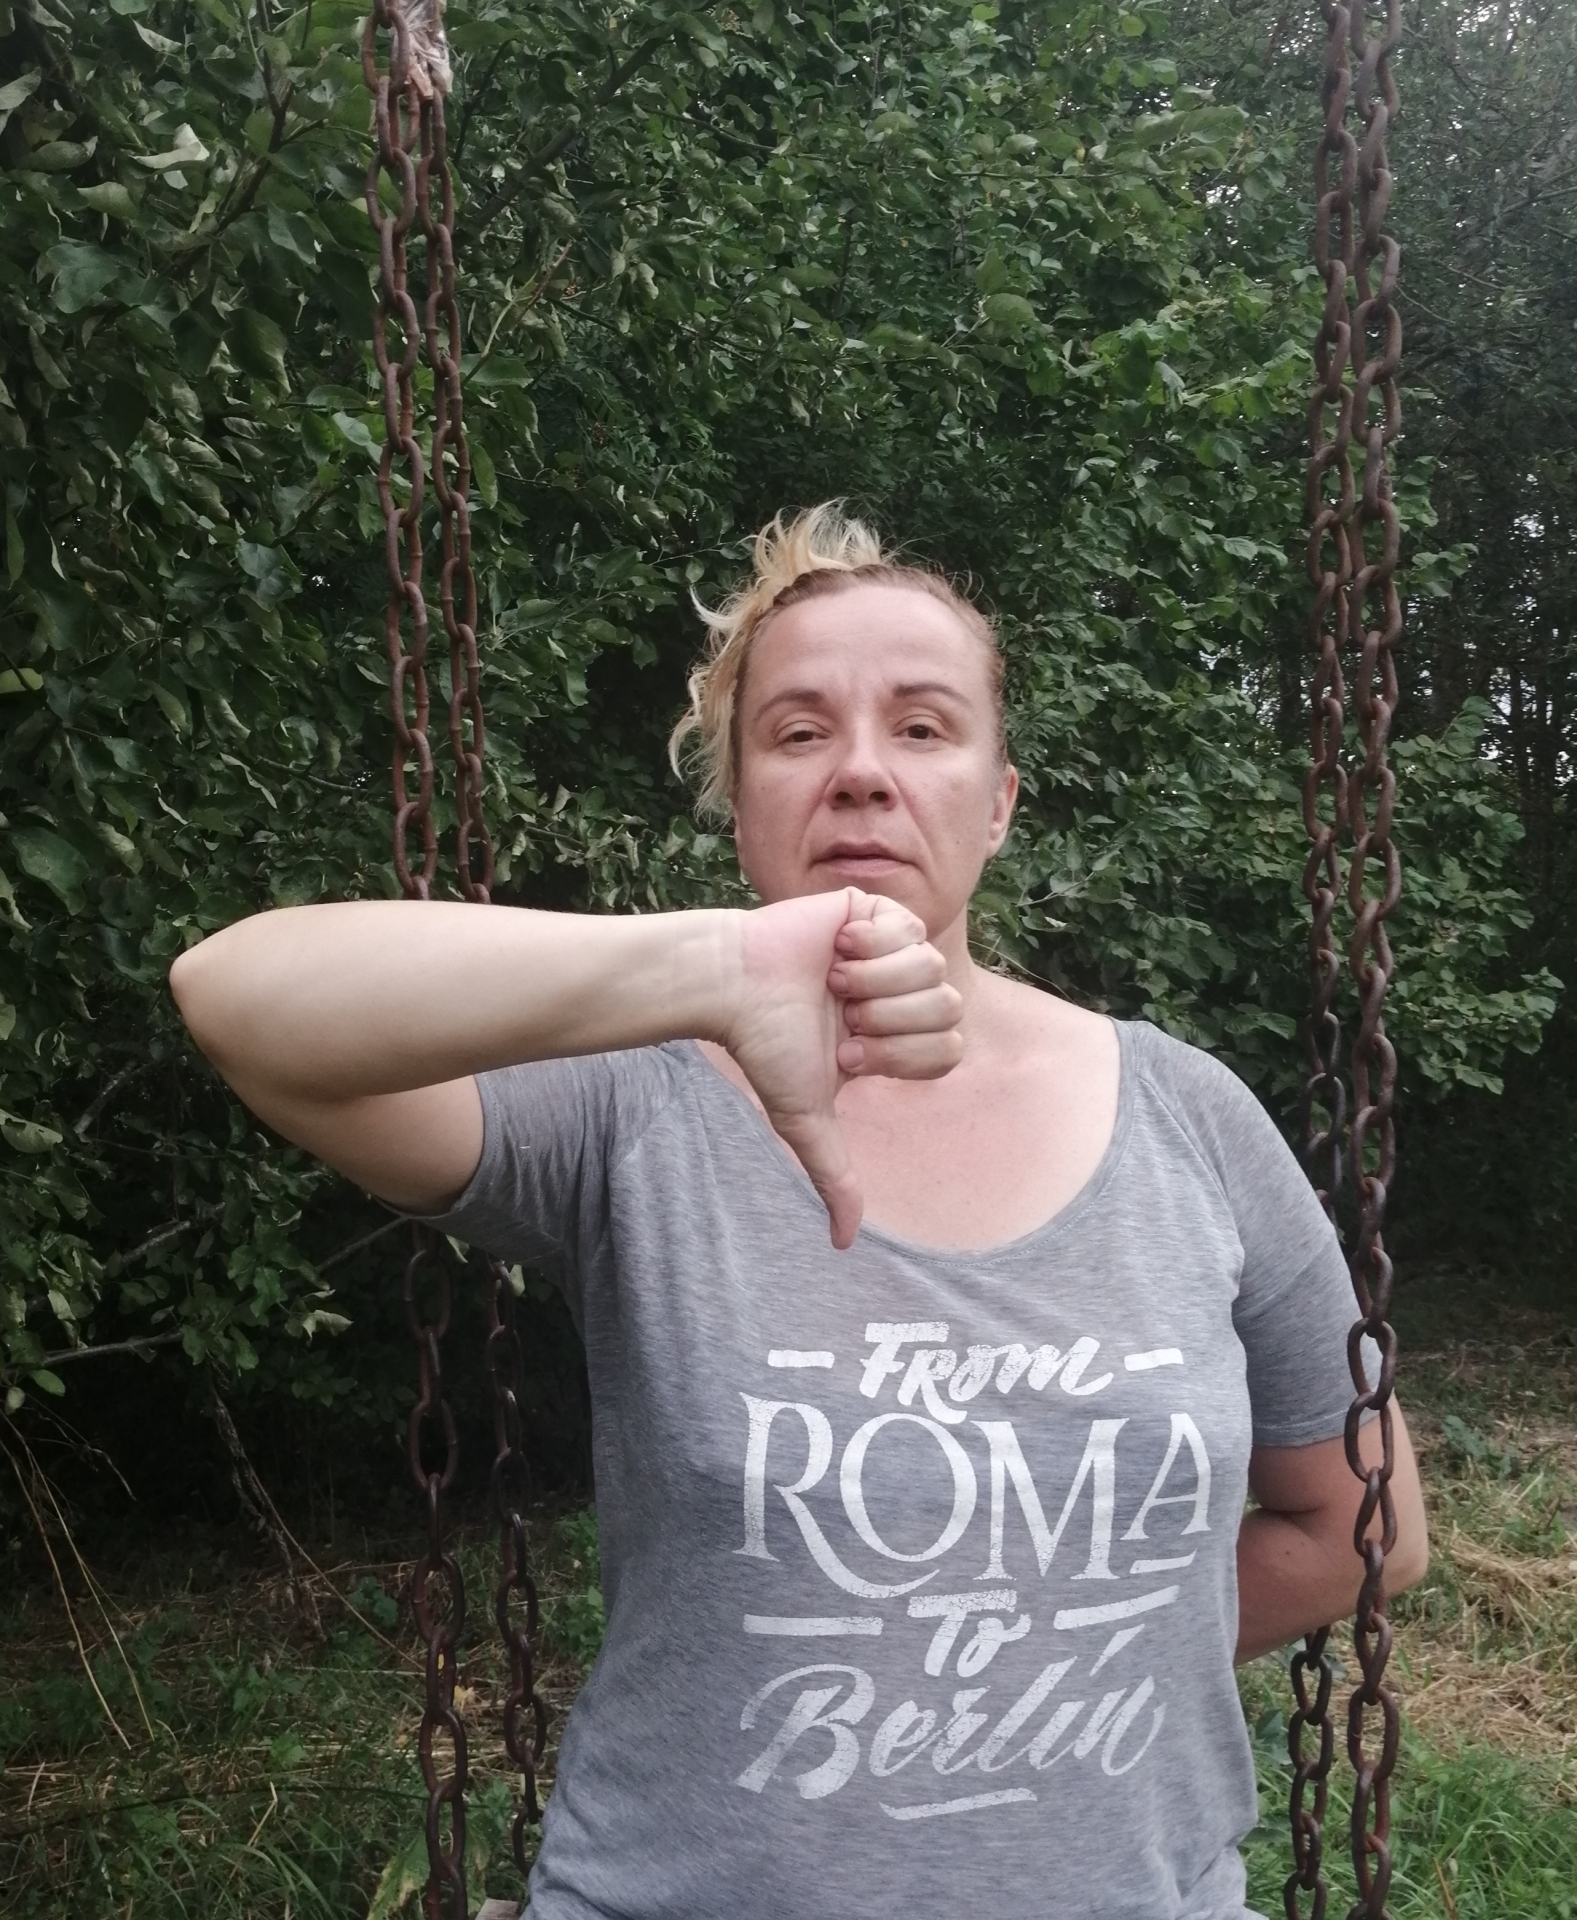
Label: clear